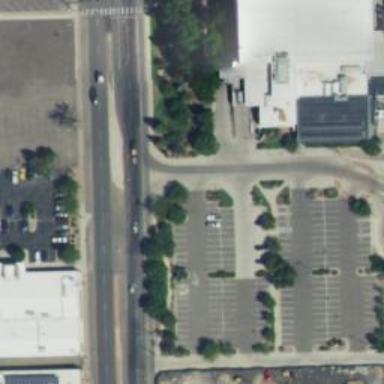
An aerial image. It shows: Parking space is available.